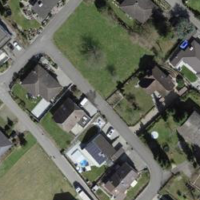
EUNIS habitat code: 54
Species observed at this site:
Ficus carica